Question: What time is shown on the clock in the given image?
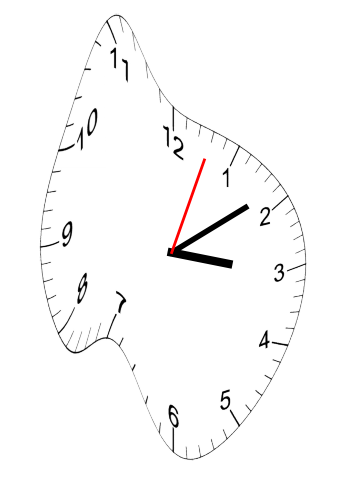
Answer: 03:09:03